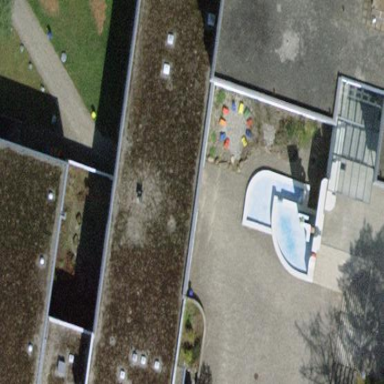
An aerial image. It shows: School building.